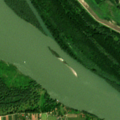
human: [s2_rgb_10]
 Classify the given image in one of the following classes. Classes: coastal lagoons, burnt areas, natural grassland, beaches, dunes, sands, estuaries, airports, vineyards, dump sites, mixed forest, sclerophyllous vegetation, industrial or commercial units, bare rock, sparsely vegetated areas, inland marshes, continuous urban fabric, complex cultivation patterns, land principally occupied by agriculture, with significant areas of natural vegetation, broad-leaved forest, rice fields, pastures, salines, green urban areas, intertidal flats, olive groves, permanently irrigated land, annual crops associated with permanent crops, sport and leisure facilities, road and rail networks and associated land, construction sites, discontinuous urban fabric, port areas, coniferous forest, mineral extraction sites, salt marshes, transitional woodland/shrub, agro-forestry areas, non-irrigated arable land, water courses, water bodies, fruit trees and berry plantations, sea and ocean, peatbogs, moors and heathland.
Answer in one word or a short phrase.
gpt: non-irrigated arable land, complex cultivation patterns, broad-leaved forest, transitional woodland/shrub, inland marshes, water courses